Field crop: tomato
Growth stage: 2
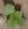
Species: solanum